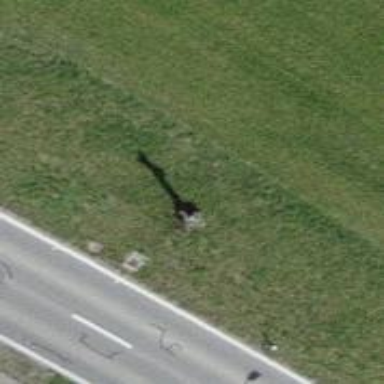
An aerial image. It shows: Historic wayside cross.